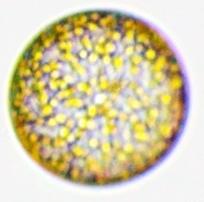
Label: Coscinodiscus